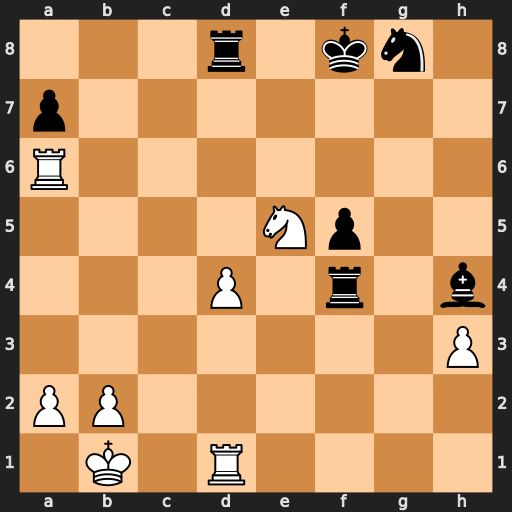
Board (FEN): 3r1kn1/p7/R7/4Np2/3P1r1b/7P/PP6/1K1R4
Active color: w
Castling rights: -
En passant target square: -
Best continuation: Ng6+ Kf7 Nxf4